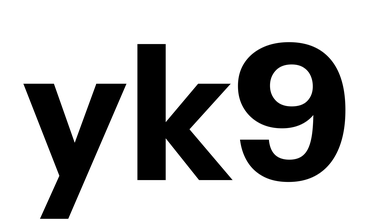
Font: InstrumentSans_Bold